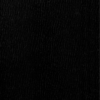
Label: dusty